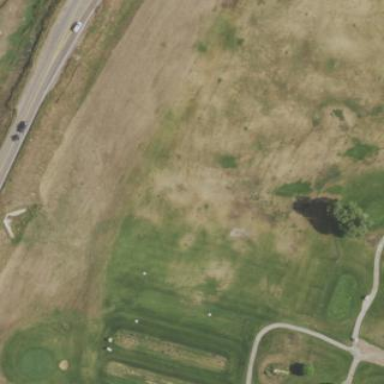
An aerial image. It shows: Grassy area designated as driving range for golf.